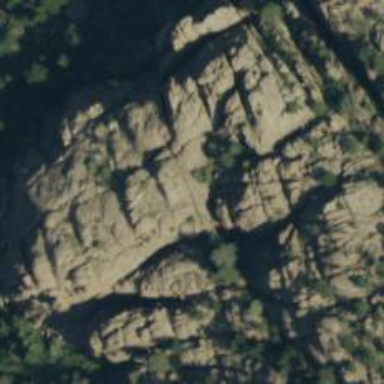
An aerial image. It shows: Landscape dominated by bare rock.